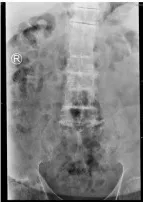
(B,C) Lumbar radiographs (anteroposterior and lateral views) showing multilevel narrowing of the thoracic and lumbar intervertebral spaces and lumbar spondylolisthesis, with osteophytosis, calcification, and subchondral osteosclerosis.
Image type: radiology (x_ray)